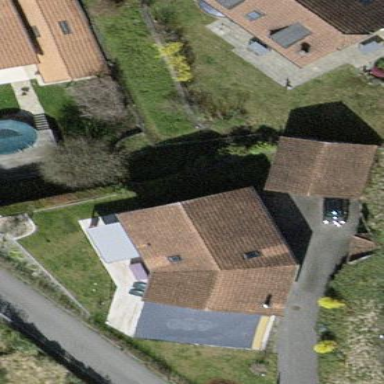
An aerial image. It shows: Residential building with gabled roof.